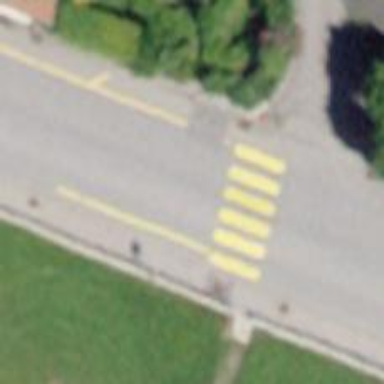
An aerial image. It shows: Marked road crossing.